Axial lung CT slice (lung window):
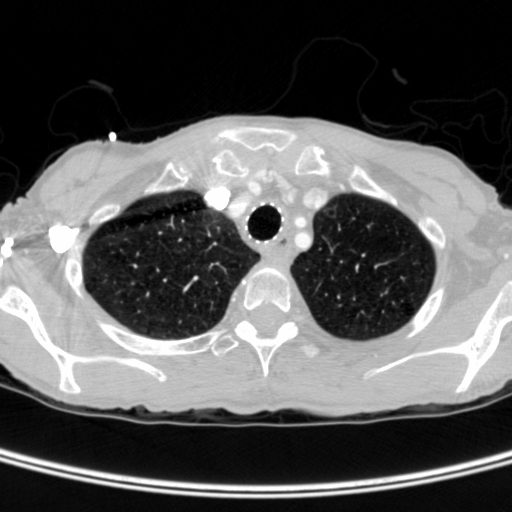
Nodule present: no